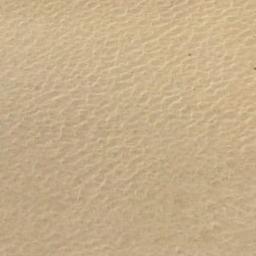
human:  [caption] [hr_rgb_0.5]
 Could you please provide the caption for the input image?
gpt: The desert has yellow sand and flat terrain .

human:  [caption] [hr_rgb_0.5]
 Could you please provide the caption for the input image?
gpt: The desert is full of yellow sand .

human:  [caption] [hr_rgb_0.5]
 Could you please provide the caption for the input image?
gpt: This is a yellow desert with wavy stripes .

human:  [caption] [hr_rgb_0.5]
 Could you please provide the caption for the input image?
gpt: There is some weed on the edge of this desert .

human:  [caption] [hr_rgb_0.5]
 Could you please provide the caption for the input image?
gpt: A yellow sandy desert with patterned stripes .